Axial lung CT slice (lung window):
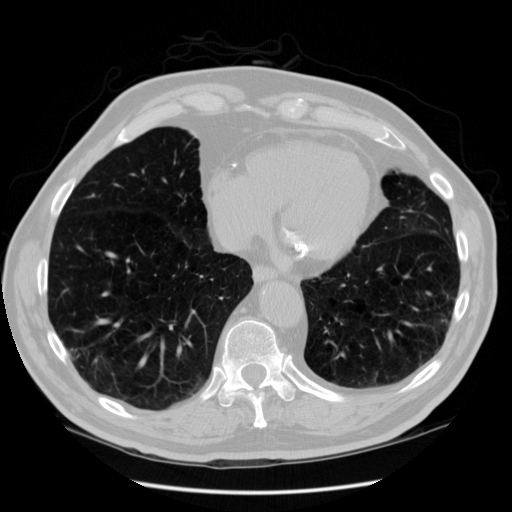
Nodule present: no